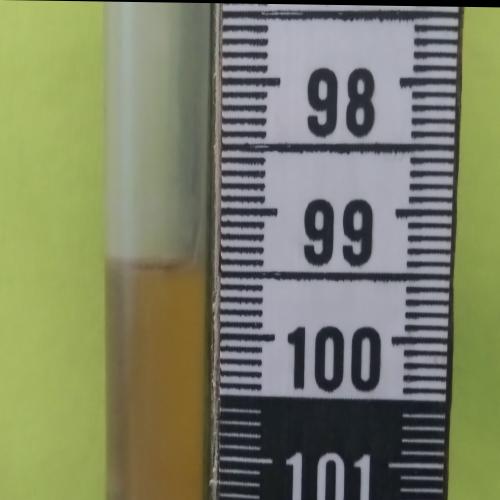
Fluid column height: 99.4 cm